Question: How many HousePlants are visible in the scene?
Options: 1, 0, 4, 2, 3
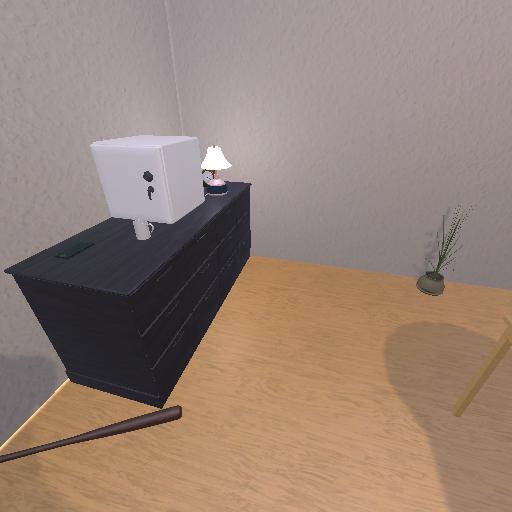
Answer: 1